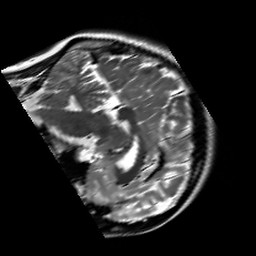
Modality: T2w
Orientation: sagittal
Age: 23
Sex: female
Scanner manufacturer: siemens
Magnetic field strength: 3 T
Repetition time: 7 s
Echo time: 0.09 s